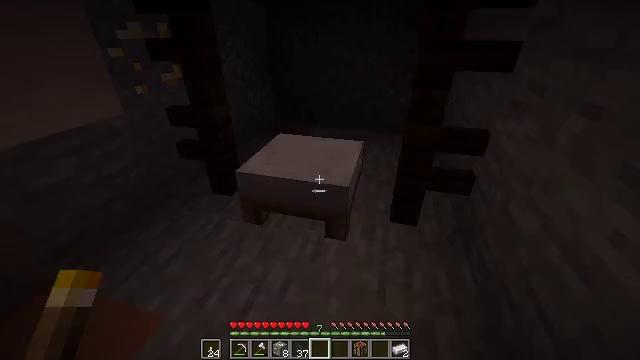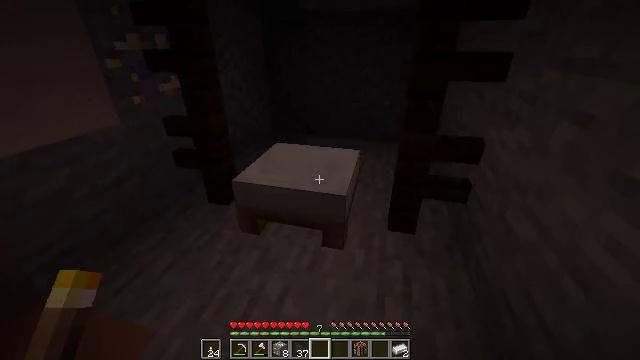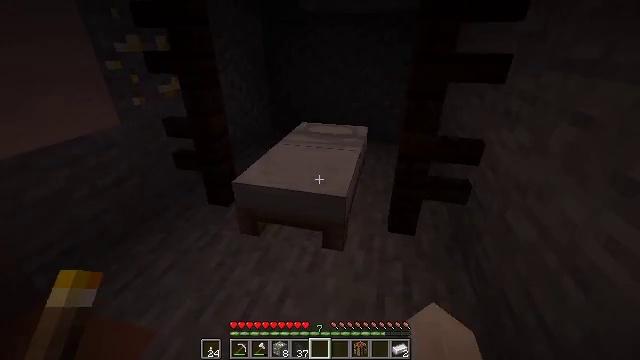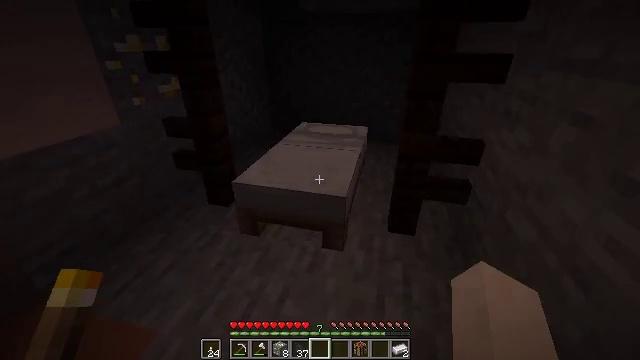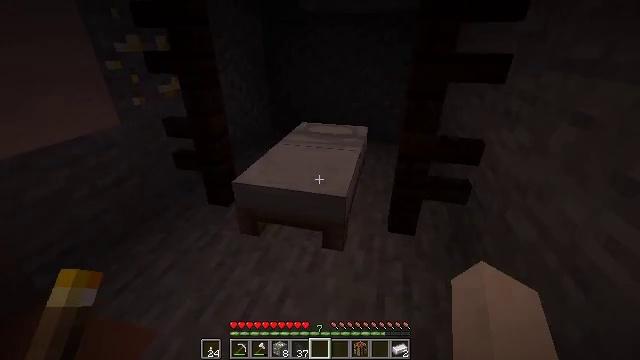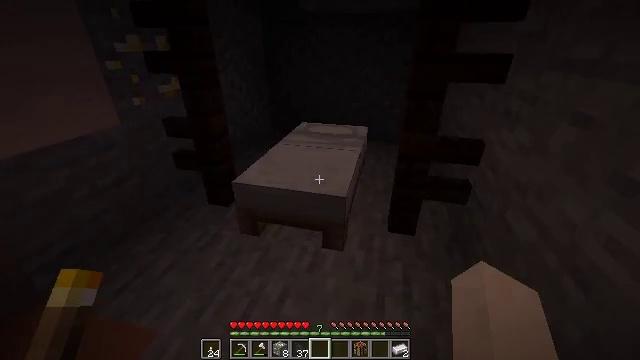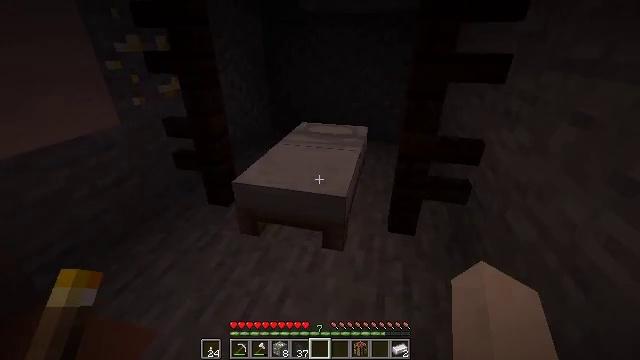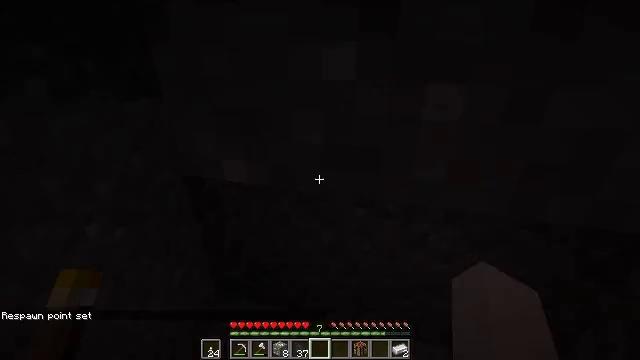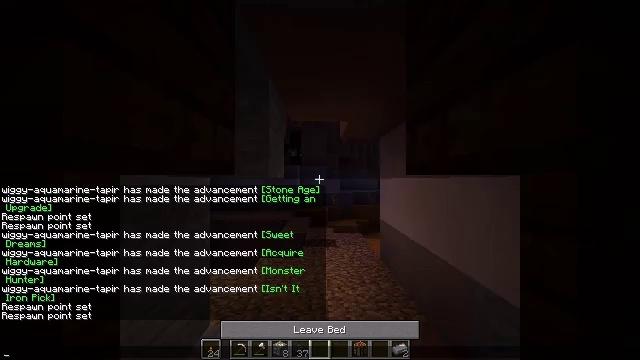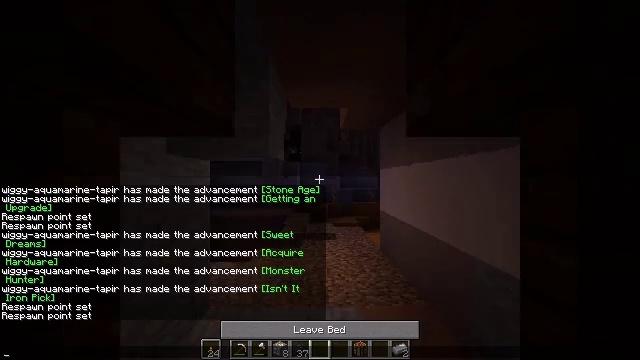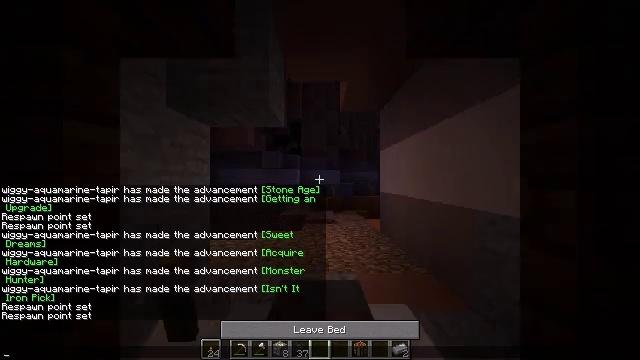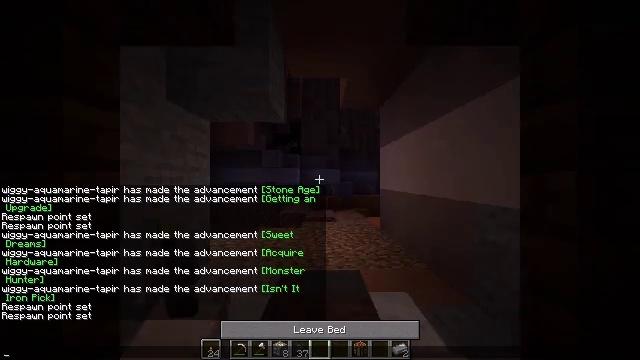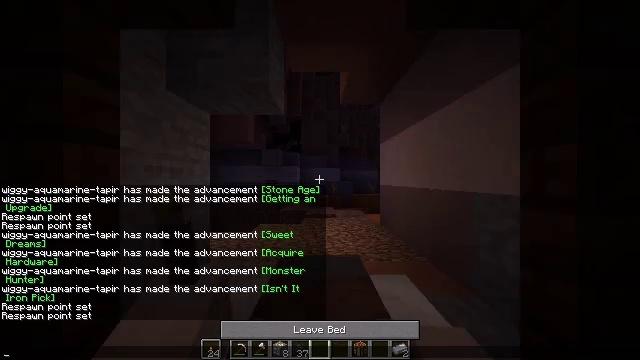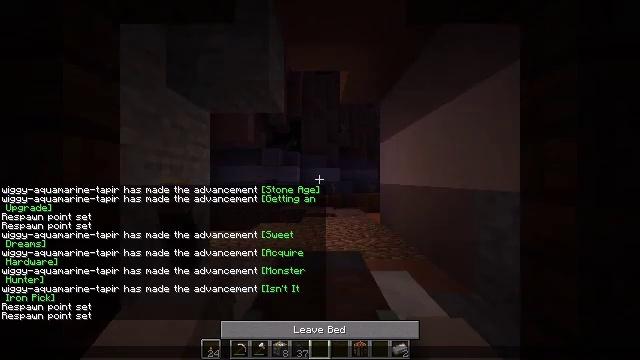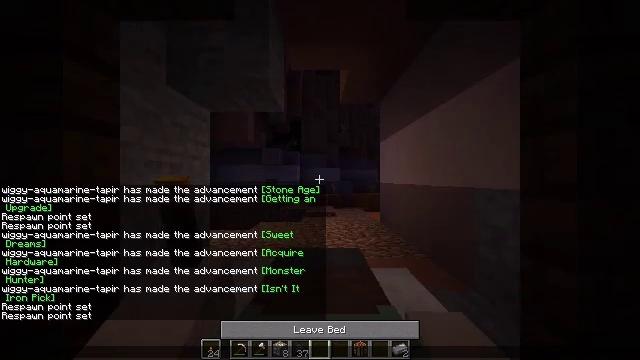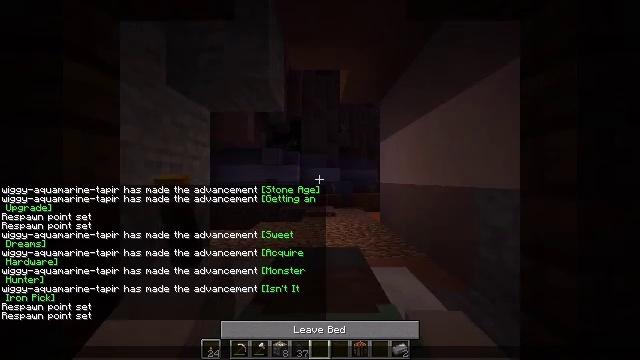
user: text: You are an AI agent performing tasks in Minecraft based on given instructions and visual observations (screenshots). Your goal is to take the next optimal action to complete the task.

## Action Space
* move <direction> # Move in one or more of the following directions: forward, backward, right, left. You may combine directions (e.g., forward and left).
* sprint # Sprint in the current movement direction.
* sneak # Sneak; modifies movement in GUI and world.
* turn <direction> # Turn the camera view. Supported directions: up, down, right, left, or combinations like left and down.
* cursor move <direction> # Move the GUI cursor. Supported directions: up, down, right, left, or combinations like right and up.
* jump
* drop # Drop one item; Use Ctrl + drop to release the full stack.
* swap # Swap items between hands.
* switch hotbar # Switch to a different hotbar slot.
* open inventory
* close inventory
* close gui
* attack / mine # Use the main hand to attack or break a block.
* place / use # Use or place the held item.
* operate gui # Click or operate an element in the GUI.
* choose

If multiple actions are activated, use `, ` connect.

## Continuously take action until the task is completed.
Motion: motion action
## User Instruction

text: Gather materials from the dark oak fence.
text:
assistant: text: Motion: turn up
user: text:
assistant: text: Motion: use / place
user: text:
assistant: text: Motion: use / place
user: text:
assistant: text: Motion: use / place
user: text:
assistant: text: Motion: no_op
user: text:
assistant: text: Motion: no_op
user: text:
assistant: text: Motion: no_op
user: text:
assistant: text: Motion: no_op
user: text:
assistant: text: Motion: open gui
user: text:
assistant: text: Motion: no_op
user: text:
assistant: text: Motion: no_op
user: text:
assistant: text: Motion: no_op
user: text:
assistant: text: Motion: no_op
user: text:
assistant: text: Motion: no_op
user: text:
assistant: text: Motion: no_op
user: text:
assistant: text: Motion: no_op
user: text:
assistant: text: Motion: no_op
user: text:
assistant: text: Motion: no_op
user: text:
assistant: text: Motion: no_op
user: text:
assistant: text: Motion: no_op
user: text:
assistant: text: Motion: no_op
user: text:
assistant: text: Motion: no_op
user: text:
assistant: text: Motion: no_op
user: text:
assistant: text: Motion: no_op
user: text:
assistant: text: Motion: no_op
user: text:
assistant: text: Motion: no_op
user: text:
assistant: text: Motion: no_op
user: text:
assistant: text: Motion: no_op
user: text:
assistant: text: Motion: no_op
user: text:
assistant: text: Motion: no_op